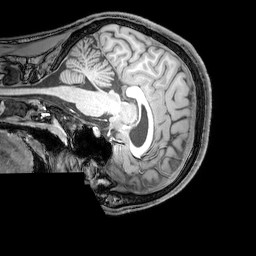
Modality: T1w
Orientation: sagittal
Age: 22
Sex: male
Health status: healthy
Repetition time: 0.081 s
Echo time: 0.037 s